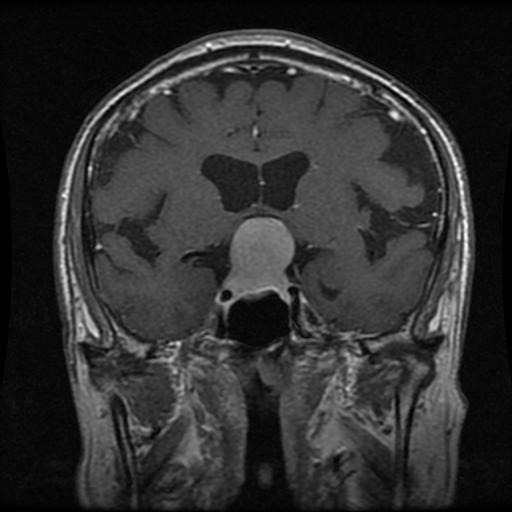
Label: pituitary